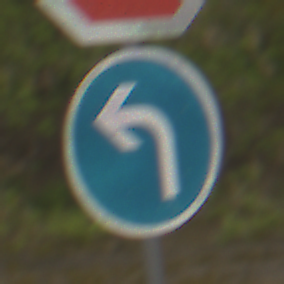
Verkehrszeichen: VorgeschriebeneFahrtrichtungLinks
Zusatzzeichen oben: Stop
Umgebung: Outdoor, Nature
Tageszeit: MorningAfternoon
Wetter: Overcast
Licht: Natural
Jahreszeit: NotSpecified
Kontrast: LowContrast